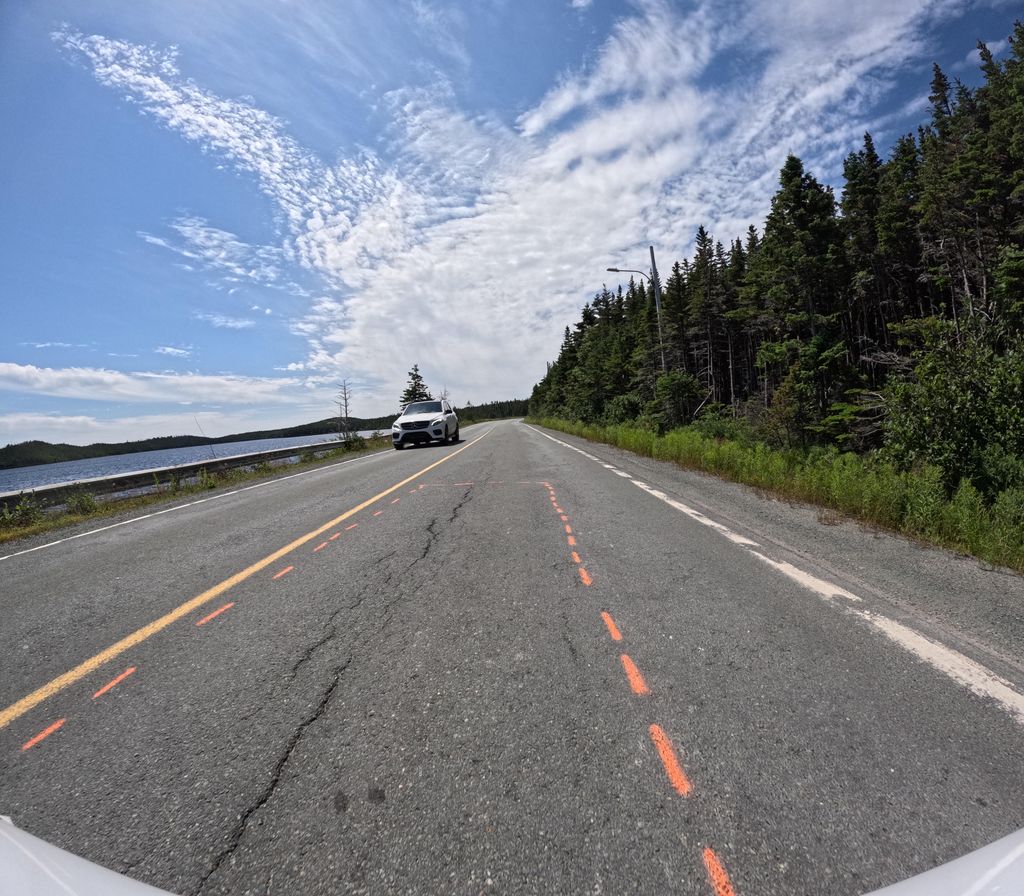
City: st_johns